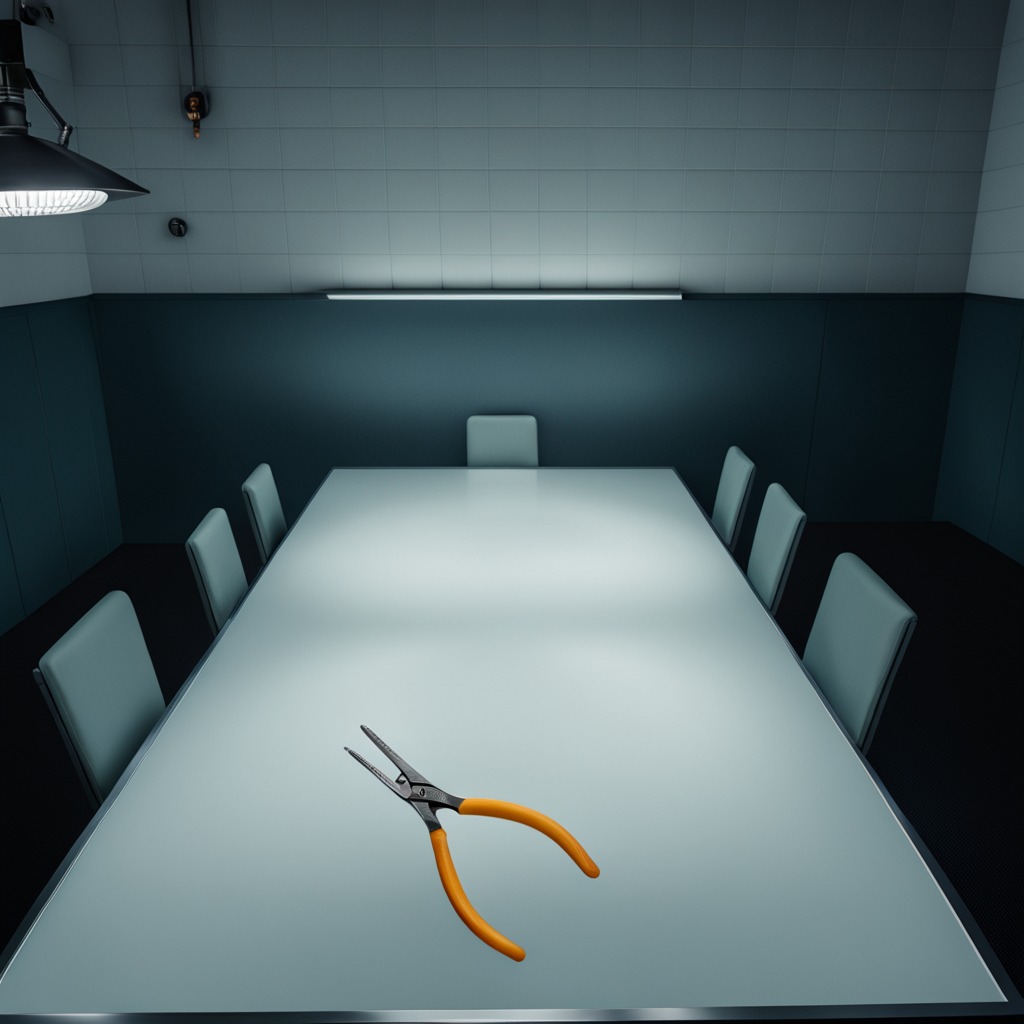
A plier is lying on the table.